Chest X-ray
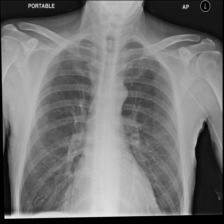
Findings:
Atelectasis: negative
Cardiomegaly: negative
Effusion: negative
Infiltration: negative
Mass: negative
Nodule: negative
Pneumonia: negative
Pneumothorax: negative
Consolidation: negative
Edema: negative
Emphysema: negative
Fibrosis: negative
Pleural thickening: negative
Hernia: negative